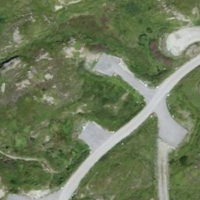
EUNIS habitat code: 26
Species observed at this site:
Saxicola rubetra
Erebia euryale
Erebia melampus
Parnassia palustris